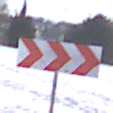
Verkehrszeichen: RichtungstafelnInKurvenGrossLinks
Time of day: MorningAfternoon
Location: Outdoor (Nature)
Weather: PartlyCloudy
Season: Winter
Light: Natural